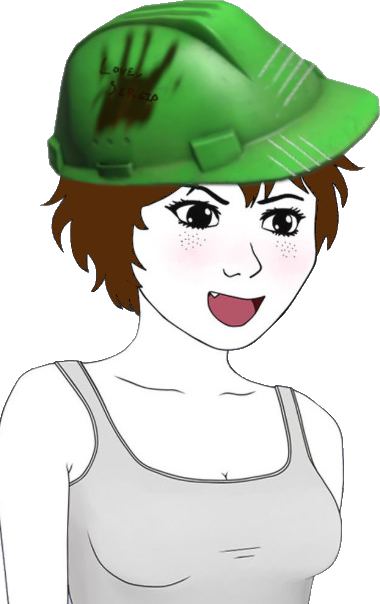
Label: 5_Tomboy